Interaction volume radius: 5 \u00c5
Interaction volume height: 10 \u00c5
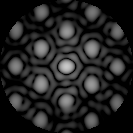
Disorder parameter: 0.2033